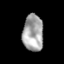
Tissue: lung
Cell type: Others
Senescence score: 0.2037
Nuclear area (px): 738
Mean DAPI intensity: 165.249